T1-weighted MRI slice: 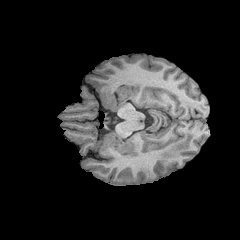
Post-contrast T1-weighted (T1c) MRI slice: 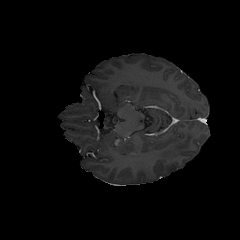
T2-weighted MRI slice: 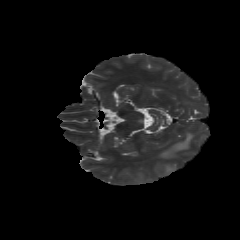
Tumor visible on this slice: yes